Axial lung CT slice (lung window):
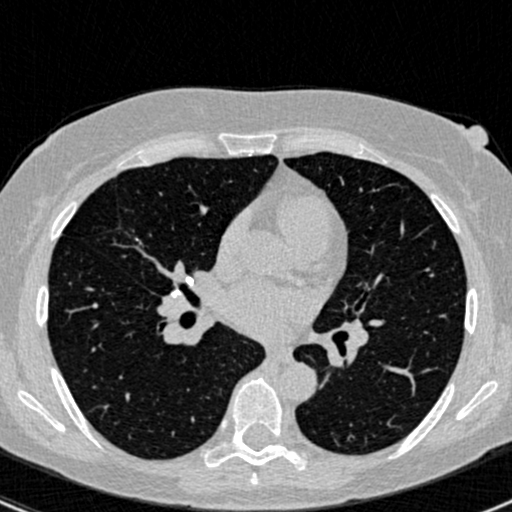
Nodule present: yes
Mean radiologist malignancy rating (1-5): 1